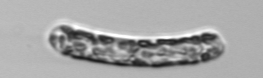
Label: Guinardia_striata